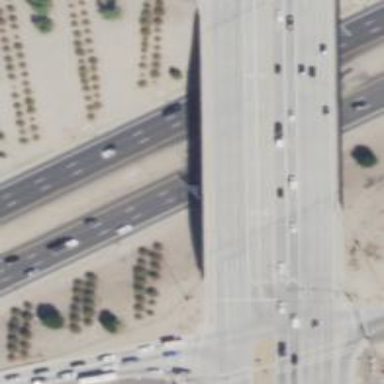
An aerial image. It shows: Secondary road crossing bridge.